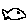
Label: fish